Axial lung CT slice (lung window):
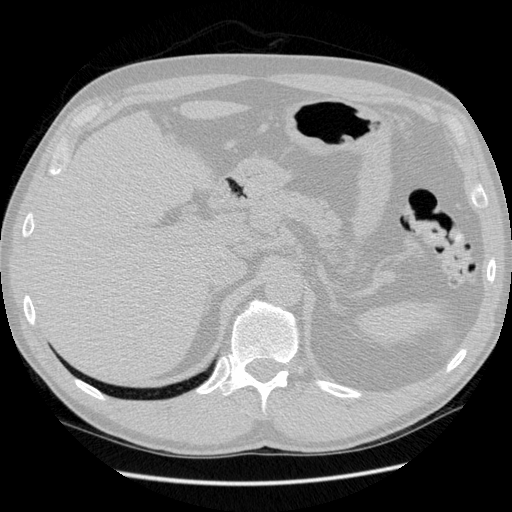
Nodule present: no